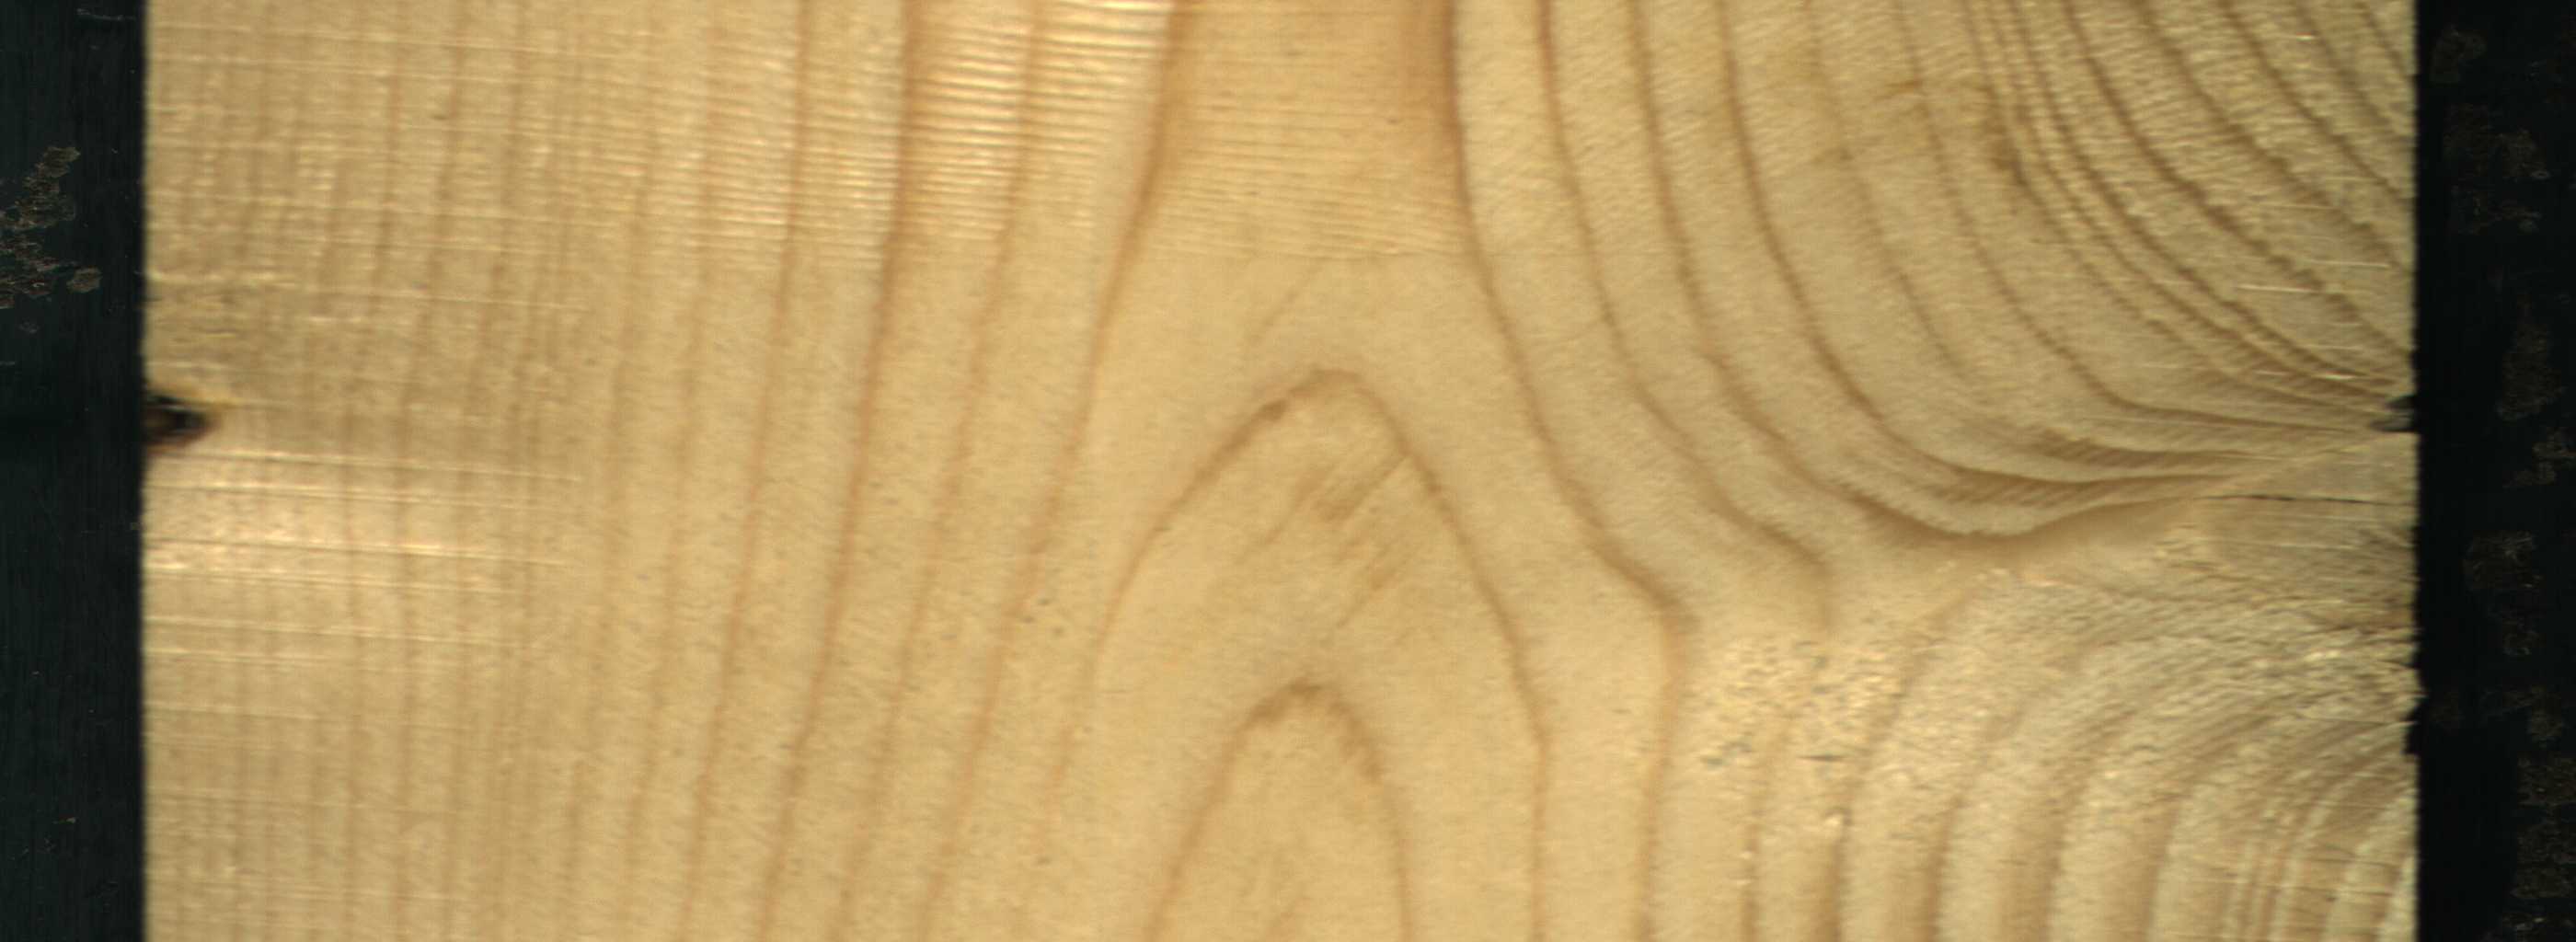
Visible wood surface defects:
Knot_missing
Live_Knot